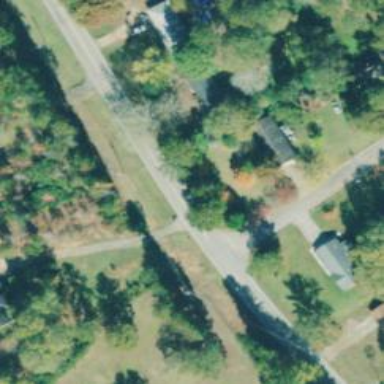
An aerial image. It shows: Driveway.